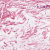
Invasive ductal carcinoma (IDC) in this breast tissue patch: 0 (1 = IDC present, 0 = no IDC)